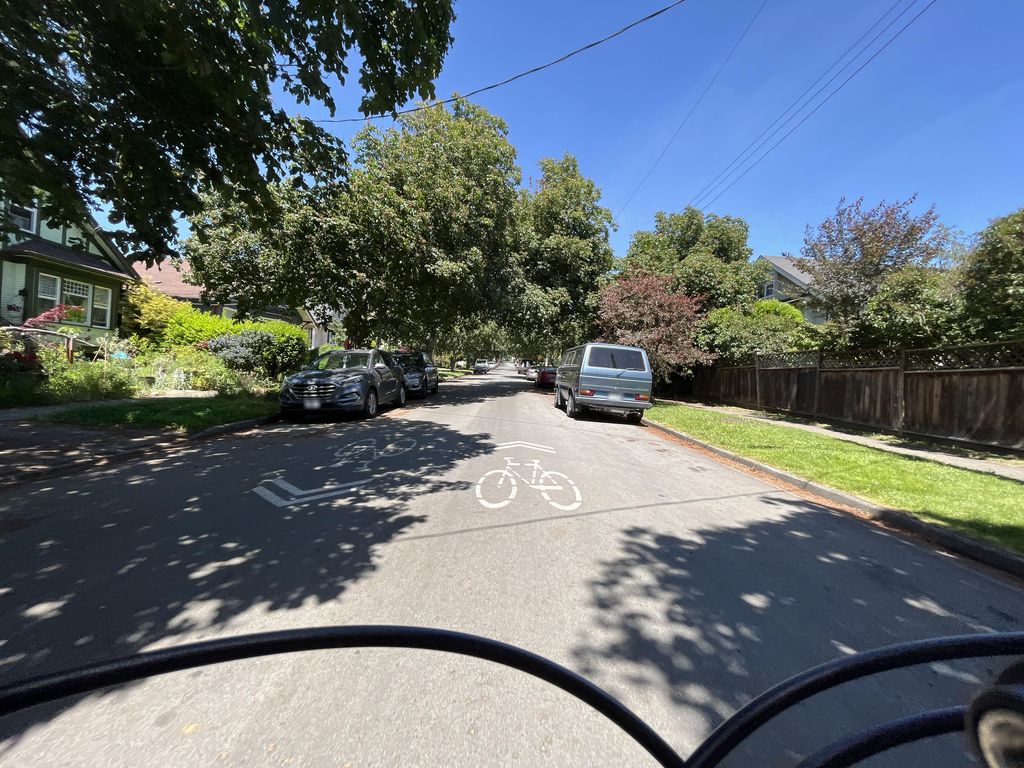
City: victoria